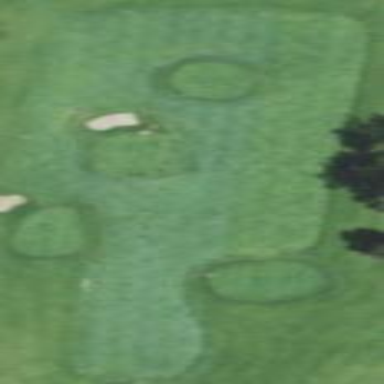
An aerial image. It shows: Grassy area used as driving range for golf.